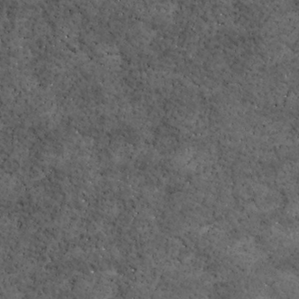
Label: non_frost